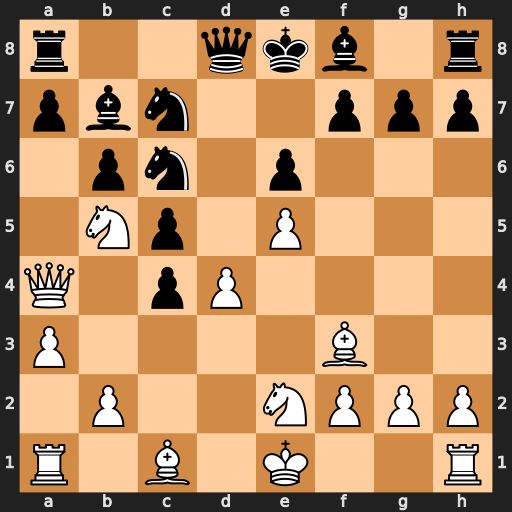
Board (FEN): r2qkb1r/pbn2ppp/1pn1p3/1Np1P3/Q1pP4/P4B2/1P2NPPP/R1B1K2R
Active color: w
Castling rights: KQkq
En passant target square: -
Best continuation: Nd6+ Bxd6 Bxc6+ Bxc6 Qxc6+